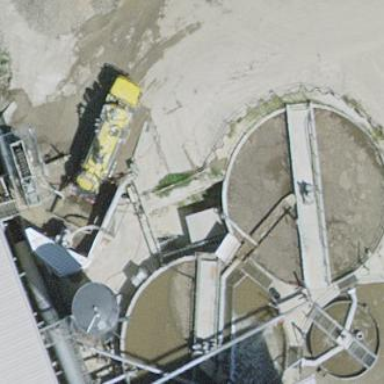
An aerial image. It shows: Image of wastewater.